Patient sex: M
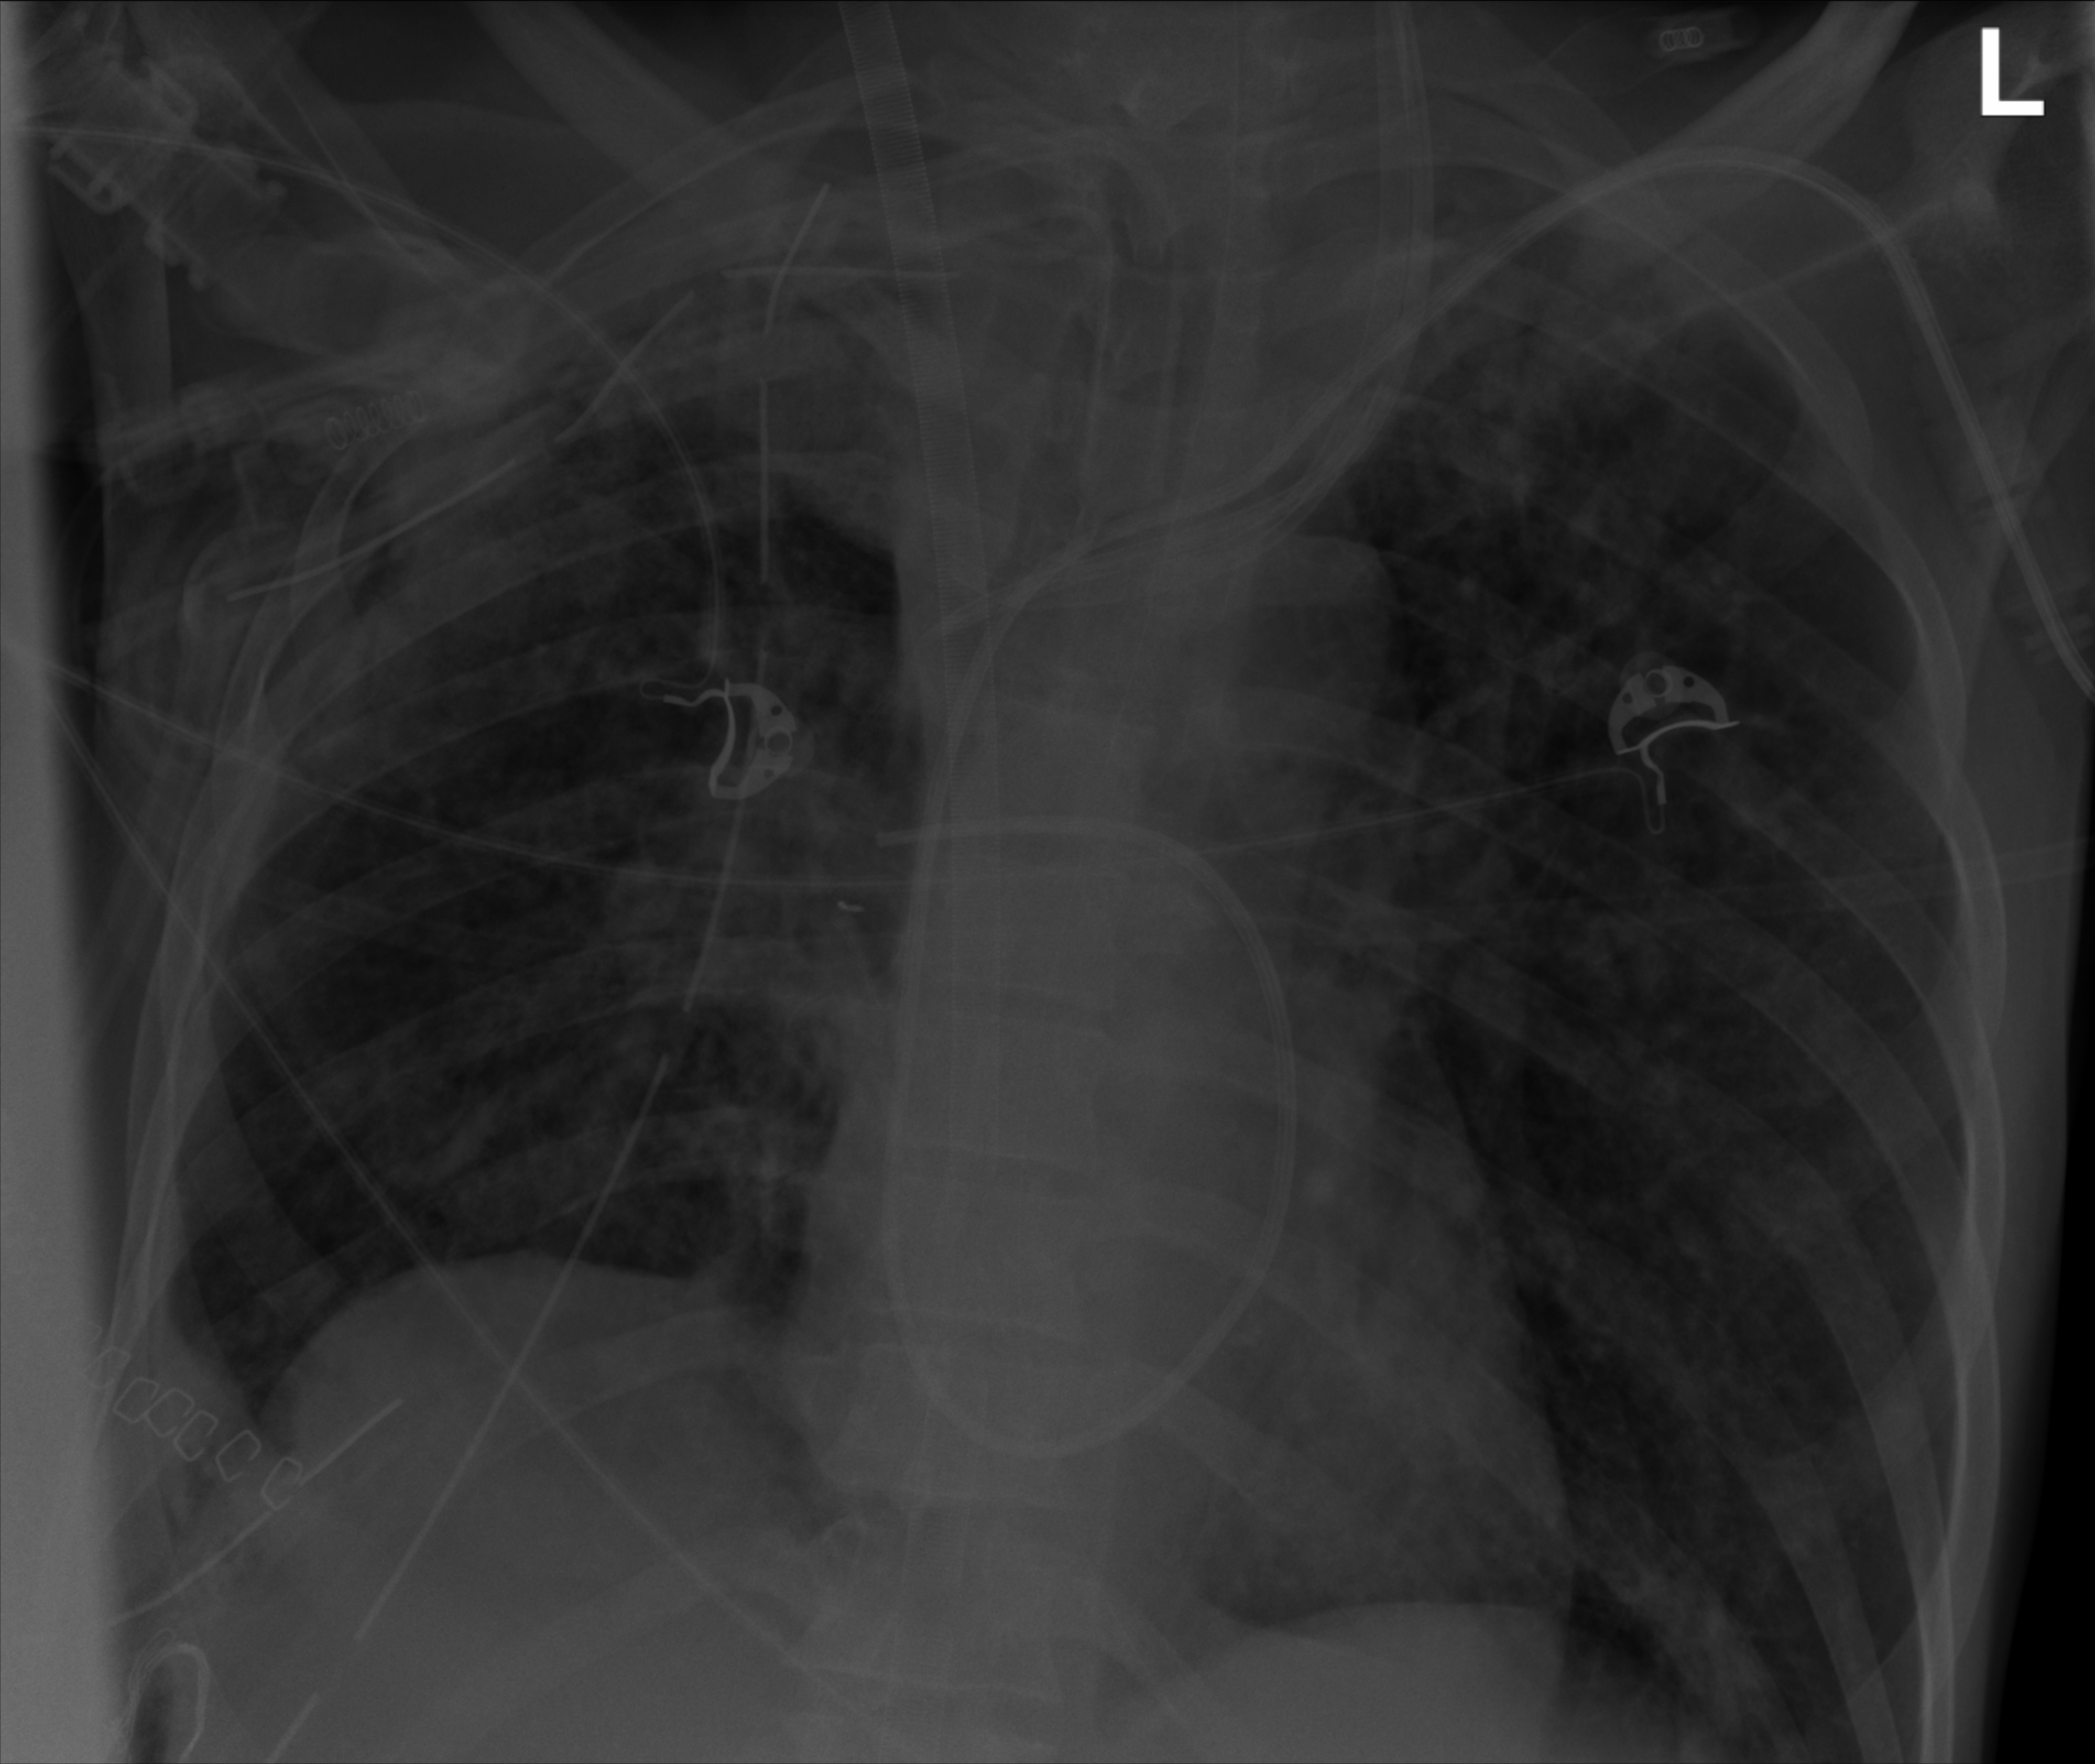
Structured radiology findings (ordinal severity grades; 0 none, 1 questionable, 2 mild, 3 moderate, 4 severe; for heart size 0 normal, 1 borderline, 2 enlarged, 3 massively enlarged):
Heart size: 0
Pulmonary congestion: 0
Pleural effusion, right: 2
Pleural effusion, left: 0
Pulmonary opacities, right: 2
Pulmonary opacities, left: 2
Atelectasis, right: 2
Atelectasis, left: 2